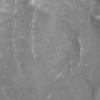
Label: not_dusty